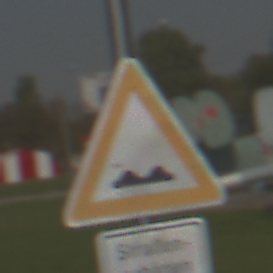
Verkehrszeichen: UnebeneFahrbahn
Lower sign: HinweiseAufGefahrenDurchVerbaleAngabe3
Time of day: MorningAfternoon
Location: Outdoor (Special)
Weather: Clear
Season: NotSpecified
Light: Natural